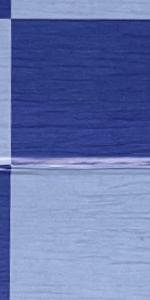
Label: Empty